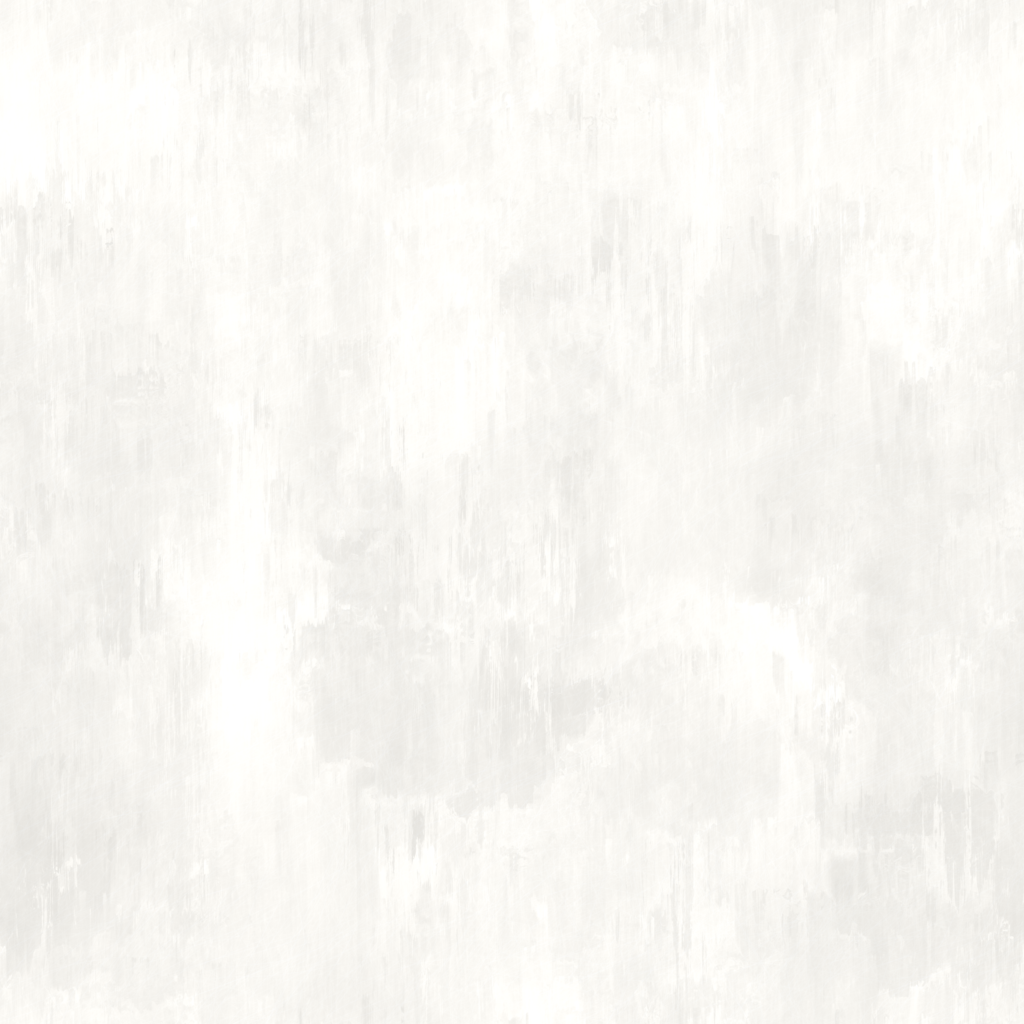
Texture map type: Color